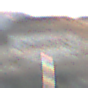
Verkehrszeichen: EndeDerUmleitungsankuendigung
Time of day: SunriseSunset
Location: Outdoor (Nature)
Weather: PartlyCloudy
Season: NotSpecified
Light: Natural